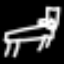
Label: bed